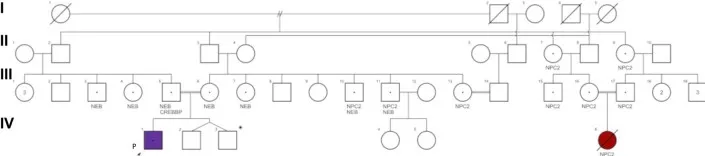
Family pedigree of patient 1. NEB-nebulin gene variant c. 11969A>C; CREBBP: cyclic adenosine monophosphate response element binding protein gene variant c.5600G>A; NPC2: NPC intracellular cholesterol transporter 2 gene variant c.420-422delCTG. Proband (P) IV1 (purple): patient 1 was diagnosed with nemaline myopathy type 2 (NEB gene homozygous c.11969A>C) and heterozygous for CREBBP variant c.5600G>A; IV6 (red) diagnosed with Niemann-Pick disease type C2 (NPC2 gene homozygous c.420-422delCTG). (IV-2 & IV-3)* are dizygotic twins through pre-implantation genetic testing for monogenic disorders (PGT-M).
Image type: pathology (fish)